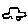
Label: car